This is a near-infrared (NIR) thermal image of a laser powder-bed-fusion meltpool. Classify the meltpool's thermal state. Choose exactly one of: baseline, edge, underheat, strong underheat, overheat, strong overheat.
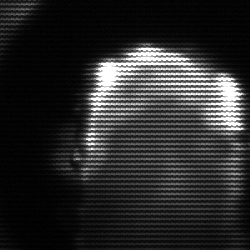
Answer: baseline